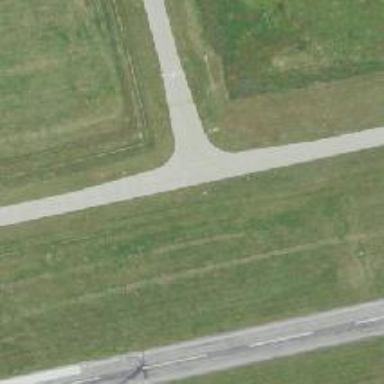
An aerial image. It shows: View of taxiway at the airport.